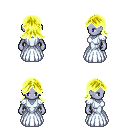
a pixel art fantasy rpg character, female body template, dark elf, purple skin, underdress, white pants, gold loose hair, four views (front, back, left, right), 2x2 character sprite sheet, small pixel art, hard edges, no anti-aliasing